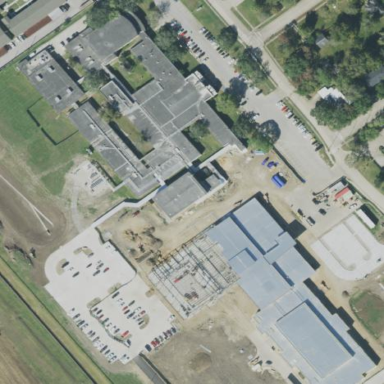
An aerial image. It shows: School.